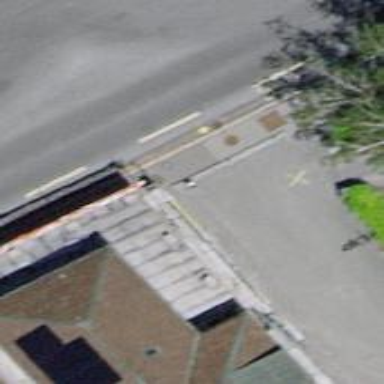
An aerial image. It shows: Bollard barrier.